Field crop: maize
Growth stage: 2
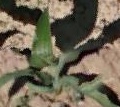
Species: maize